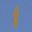
Label: 1